Interaction volume radius: 10 \u00c5
Interaction volume height: 25 \u00c5
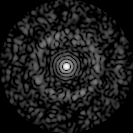
Disorder parameter: 0.8348